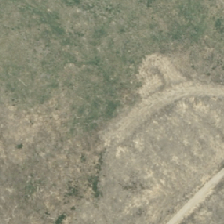
Land cover: harvested_forest